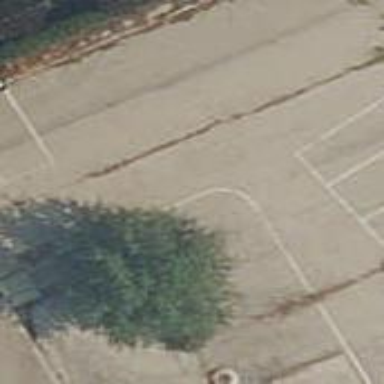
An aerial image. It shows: Road serving as parking aisle.